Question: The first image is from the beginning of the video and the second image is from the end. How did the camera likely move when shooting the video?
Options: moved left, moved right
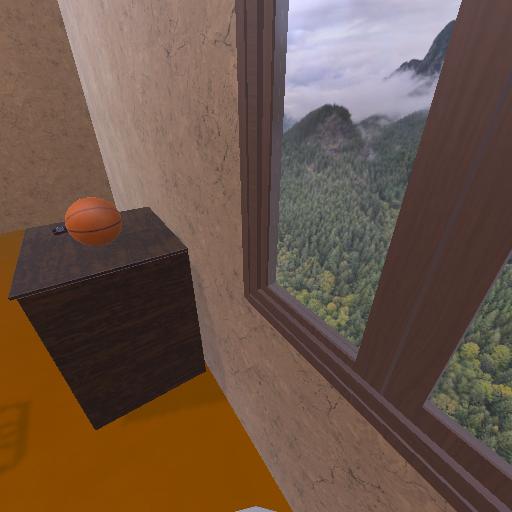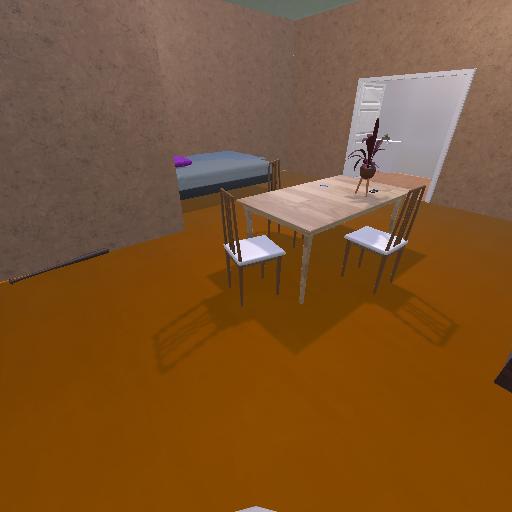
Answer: moved left